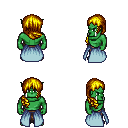
a pixel art fantasy rpg character, male body template, orc, green skin, overskirt, robe skirt, blonde right-swept hairstyle, black shoes, four views (front, back, left, right), 2x2 character sprite sheet, small pixel art, hard edges, no anti-aliasing